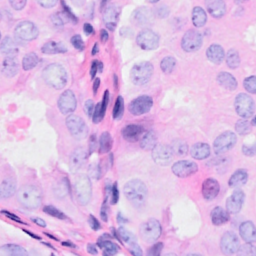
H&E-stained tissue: Breast